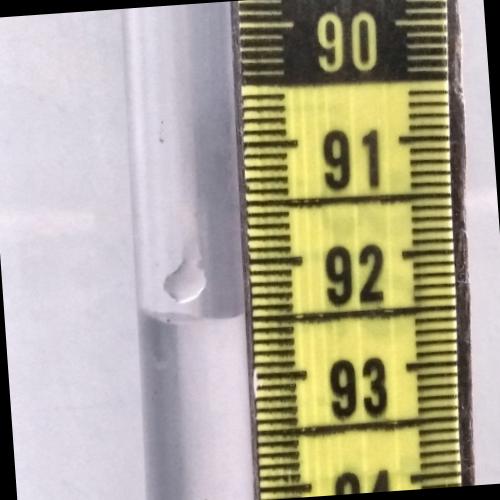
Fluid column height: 92.5 cm